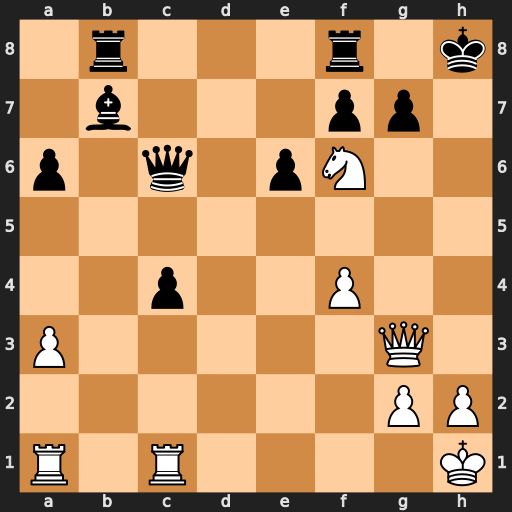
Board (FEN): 1r3r1k/1b3pp1/p1q1pN2/8/2p2P2/P5Q1/6PP/R1R4K
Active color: w
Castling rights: -
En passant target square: -
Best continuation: Qh3#